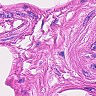
Metastatic tissue present: no